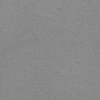
Label: dusty